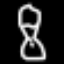
Label: hourglass